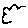
Label: cloud